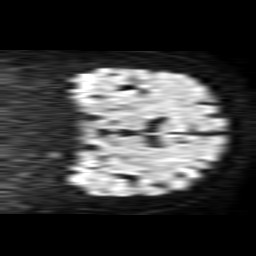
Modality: TRACE
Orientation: coronal
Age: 81
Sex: male
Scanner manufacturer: philips
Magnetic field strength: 1.5 T
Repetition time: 3.681 s
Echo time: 0.09411 s